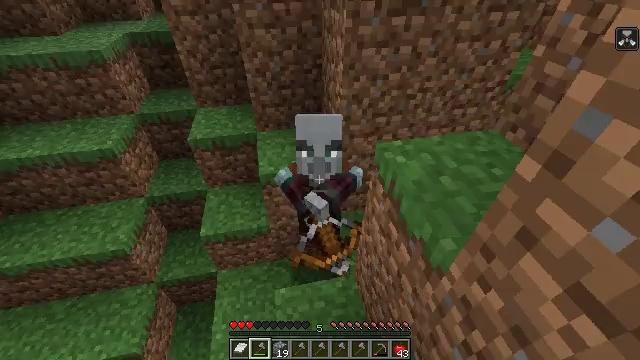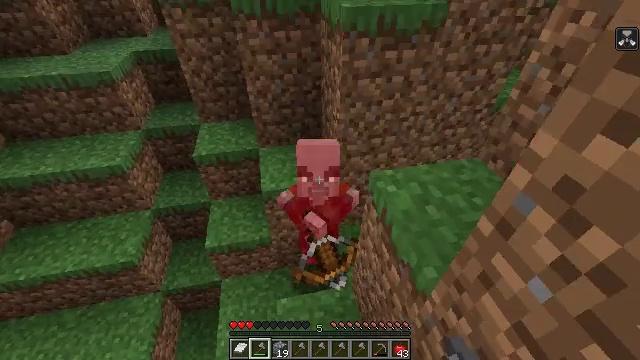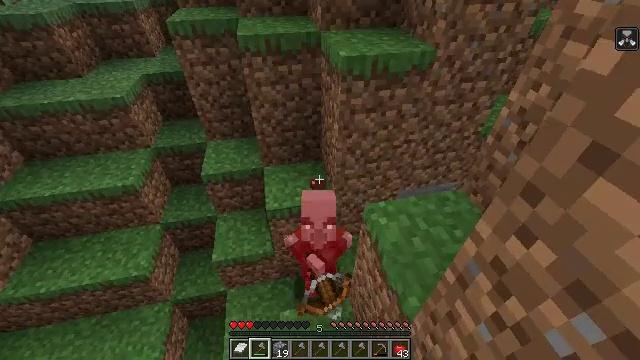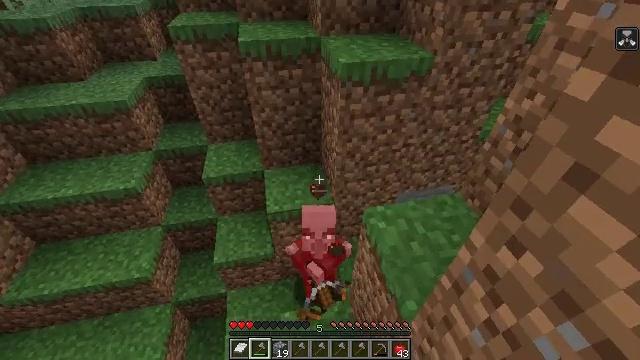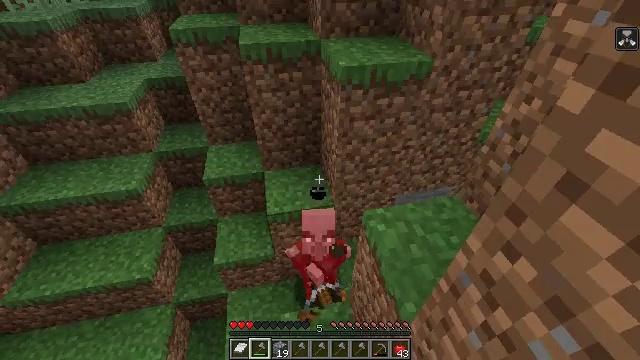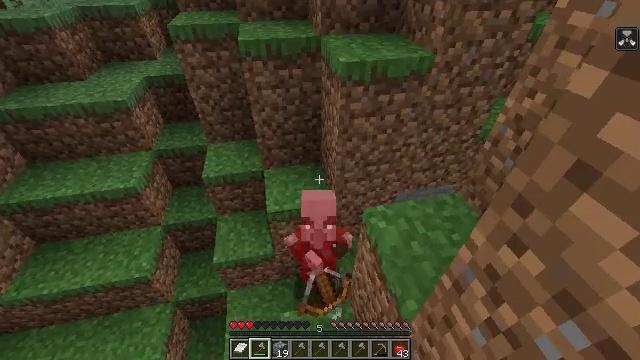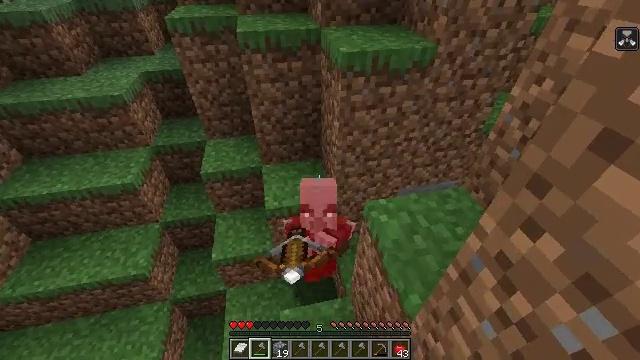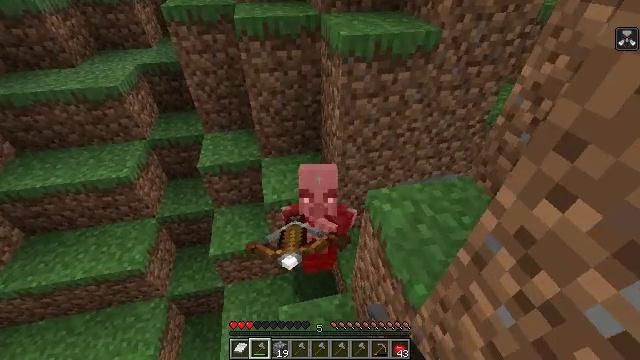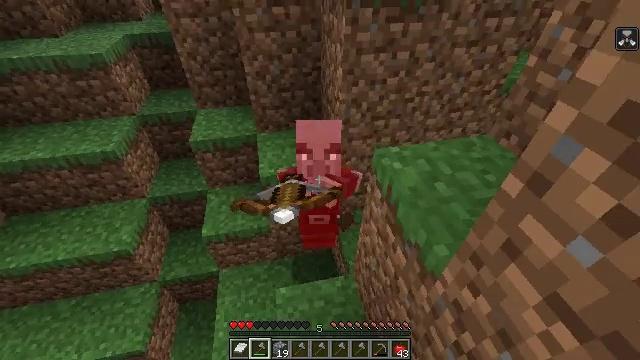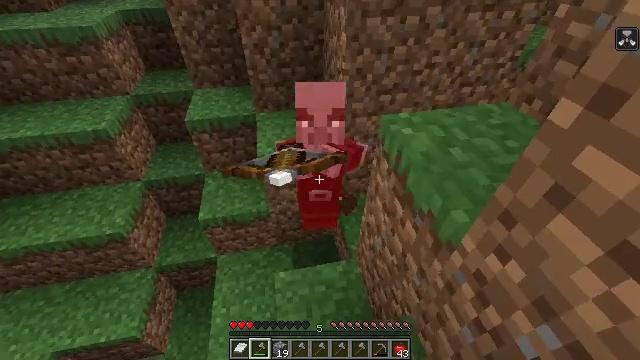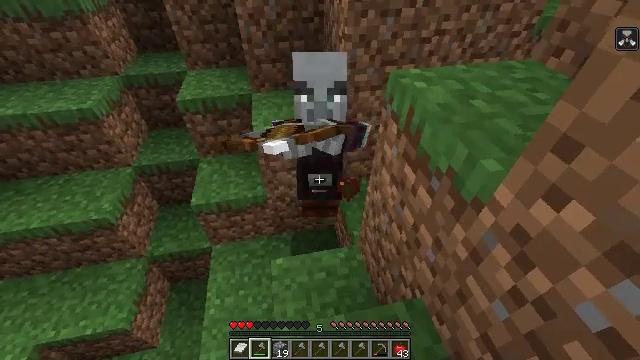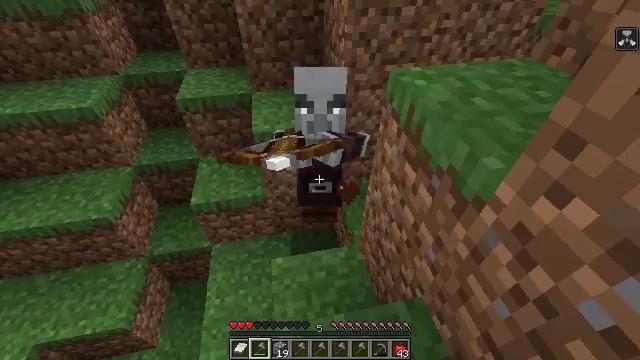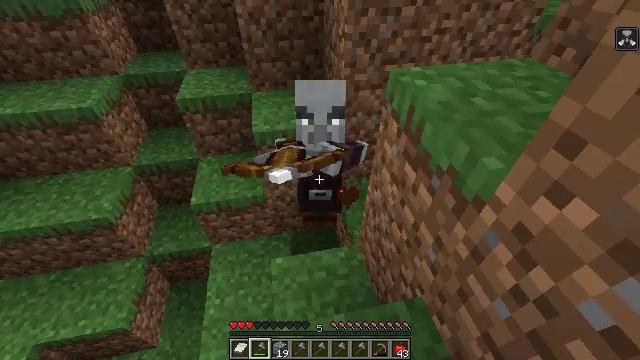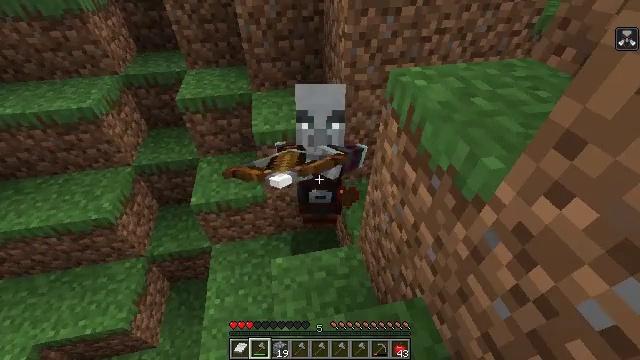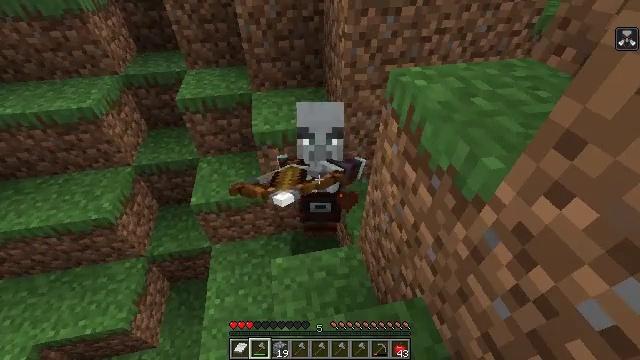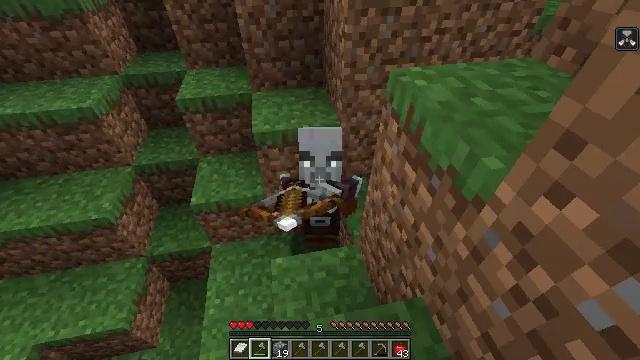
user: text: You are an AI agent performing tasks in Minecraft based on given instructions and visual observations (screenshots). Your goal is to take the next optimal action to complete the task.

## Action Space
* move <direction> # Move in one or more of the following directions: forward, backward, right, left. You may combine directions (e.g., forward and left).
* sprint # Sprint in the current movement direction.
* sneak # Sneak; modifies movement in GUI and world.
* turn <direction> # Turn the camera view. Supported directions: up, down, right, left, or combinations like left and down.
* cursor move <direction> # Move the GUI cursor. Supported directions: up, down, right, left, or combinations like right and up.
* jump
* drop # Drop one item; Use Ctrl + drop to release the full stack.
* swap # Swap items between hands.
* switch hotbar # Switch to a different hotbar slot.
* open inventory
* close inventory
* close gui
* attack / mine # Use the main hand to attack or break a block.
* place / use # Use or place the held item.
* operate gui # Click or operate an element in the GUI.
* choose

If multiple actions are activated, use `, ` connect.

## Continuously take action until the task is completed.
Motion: motion action
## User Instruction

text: Eliminate hostile mobs.
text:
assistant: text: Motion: attack / mine, jump
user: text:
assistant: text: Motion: attack / mine, jump
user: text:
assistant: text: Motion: jump
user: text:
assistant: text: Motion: jump
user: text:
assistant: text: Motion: jump
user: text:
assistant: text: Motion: attack / mine, jump
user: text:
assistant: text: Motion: attack / mine, jump
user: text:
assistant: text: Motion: attack / mine
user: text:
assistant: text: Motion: turn down, attack / mine
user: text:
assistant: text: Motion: attack / mine
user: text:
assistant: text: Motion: attack / mine
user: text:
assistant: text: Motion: attack / mine
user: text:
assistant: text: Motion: attack / mine
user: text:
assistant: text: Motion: attack / mine
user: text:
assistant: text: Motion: attack / mine
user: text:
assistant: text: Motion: jump
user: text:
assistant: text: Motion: attack / mine, jump
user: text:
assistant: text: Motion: attack / mine, jump
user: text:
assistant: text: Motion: attack / mine, jump
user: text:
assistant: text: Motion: attack / mine, jump
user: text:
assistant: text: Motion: attack / mine, jump
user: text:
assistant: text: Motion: attack / mine, jump